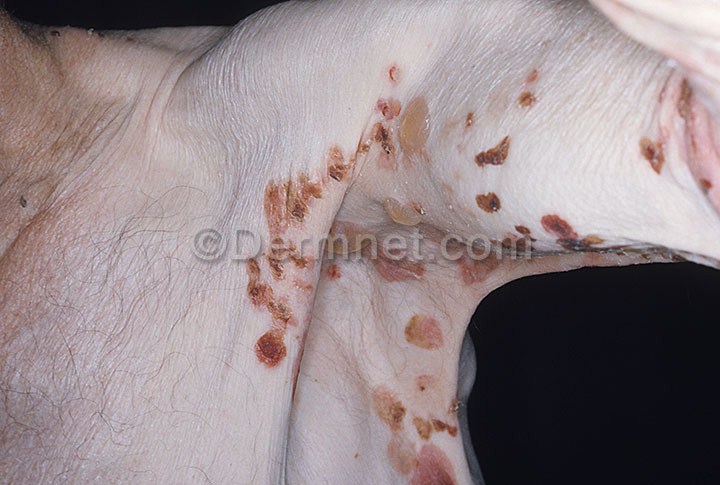
Disease: Bullous Disease Photos